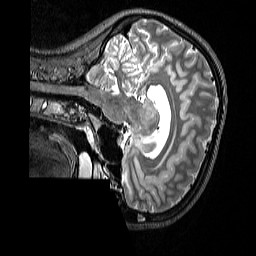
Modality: T2w
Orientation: sagittal
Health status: healthy
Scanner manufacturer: siemens
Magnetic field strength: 3 T
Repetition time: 4.8 s
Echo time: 0.458 s